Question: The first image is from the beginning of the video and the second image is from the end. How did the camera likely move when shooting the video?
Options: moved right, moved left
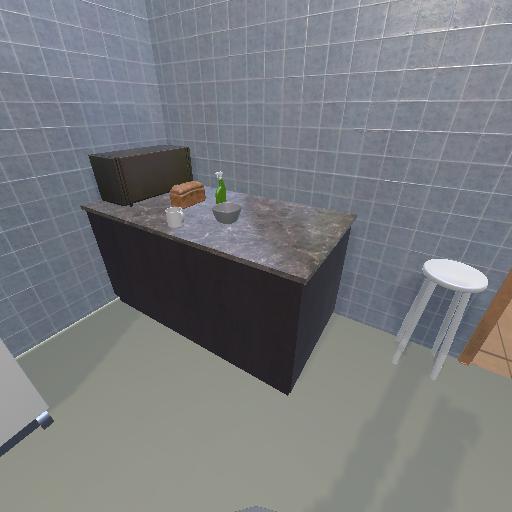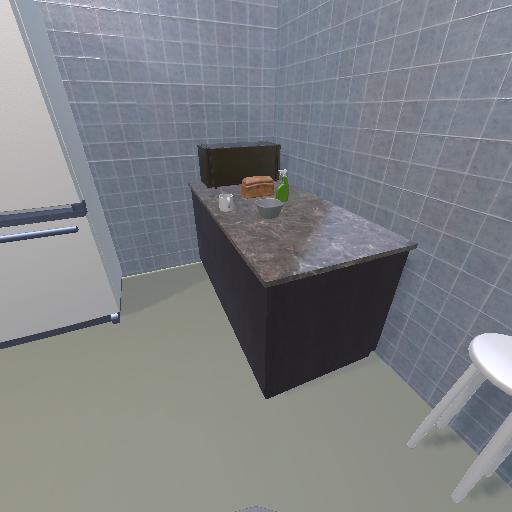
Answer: moved right